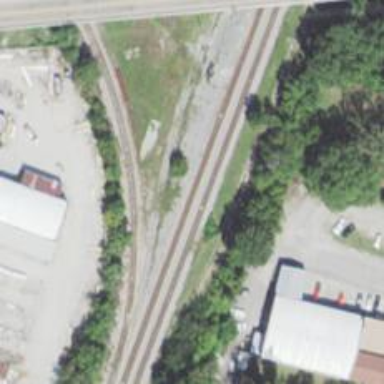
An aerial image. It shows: Railway track.